Question: Hey all i am in need of some help looping thru my Dictionary list. I can not seem to find the correct syntax in order to do so.
Here is my code:
'''
Dim all = New Dictionary(Of String, Object)()
Dim info = New Dictionary(Of String, Object)()
Dim theShows As String = String.Empty
info!Logo = channel.SelectSingleNode(".//img").Attributes("src").Value
info!Channel = .SelectSingleNode("channel.//span[@class='channel']").ChildNodes(1).ChildNodes(0).InnerText
info!Station = .SelectSingleNode("channel.//span[@class='channel']").ChildNodes(1).ChildNodes(2).InnerText
info!Shows = From tag In channel.SelectNodes(".//a[@class='thickbox']")
Select New With {channel.Show = tag.Attributes("title").Value, channel.Link = tag.Attributes("href").Value}
all.Add(info!Station, info.Item("Shows"))
theShows = all.Item("Shows") '<--Doesnt work...
'''
I just want to whatever is in from the dictionary.

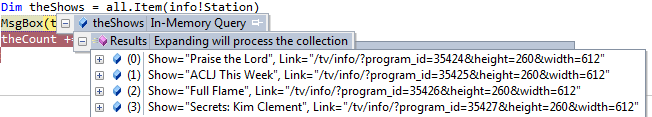
Answer: Your code,
'''
all.Add(info!Station, info.Item("Shows"))
theShows = all.Item("Shows")
'''
The value of 'info!Station' is being used as the KEY value in the 'all' dictionary. Then you attempt to access the value using the constant string '"Shows"'. I'm not sure what your intention was but
'''
theShows = all.Item(info!Station)
'''
should return the value of 'Shows' that was stored using the Key 'info!Station'.
If you want the list of shows as a string, you can do this,
'''
Dim Shows as String = ""
For Each item in theShows
Shows &= item.Show & vbNewLine
Next
'''